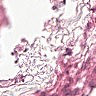
Metastatic tissue present: no